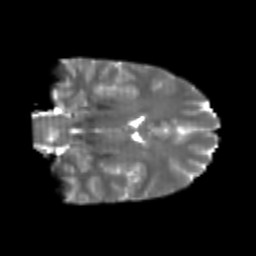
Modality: T2w
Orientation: coronal
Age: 23
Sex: male
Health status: healthy
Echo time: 0.074 s